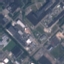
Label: Industrial